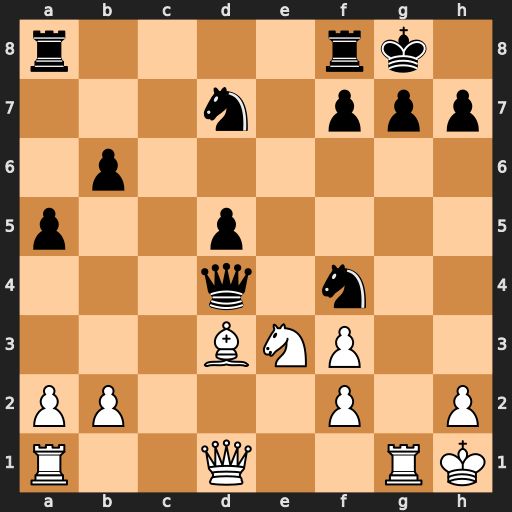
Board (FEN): r4rk1/3n1ppp/1p6/p2p4/3q1n2/3BNP2/PP3P1P/R2Q2RK
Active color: w
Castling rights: -
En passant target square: -
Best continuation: Bxh7+ Kxh7 Qxd4